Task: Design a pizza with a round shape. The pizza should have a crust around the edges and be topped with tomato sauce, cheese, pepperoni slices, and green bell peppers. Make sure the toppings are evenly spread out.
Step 278:
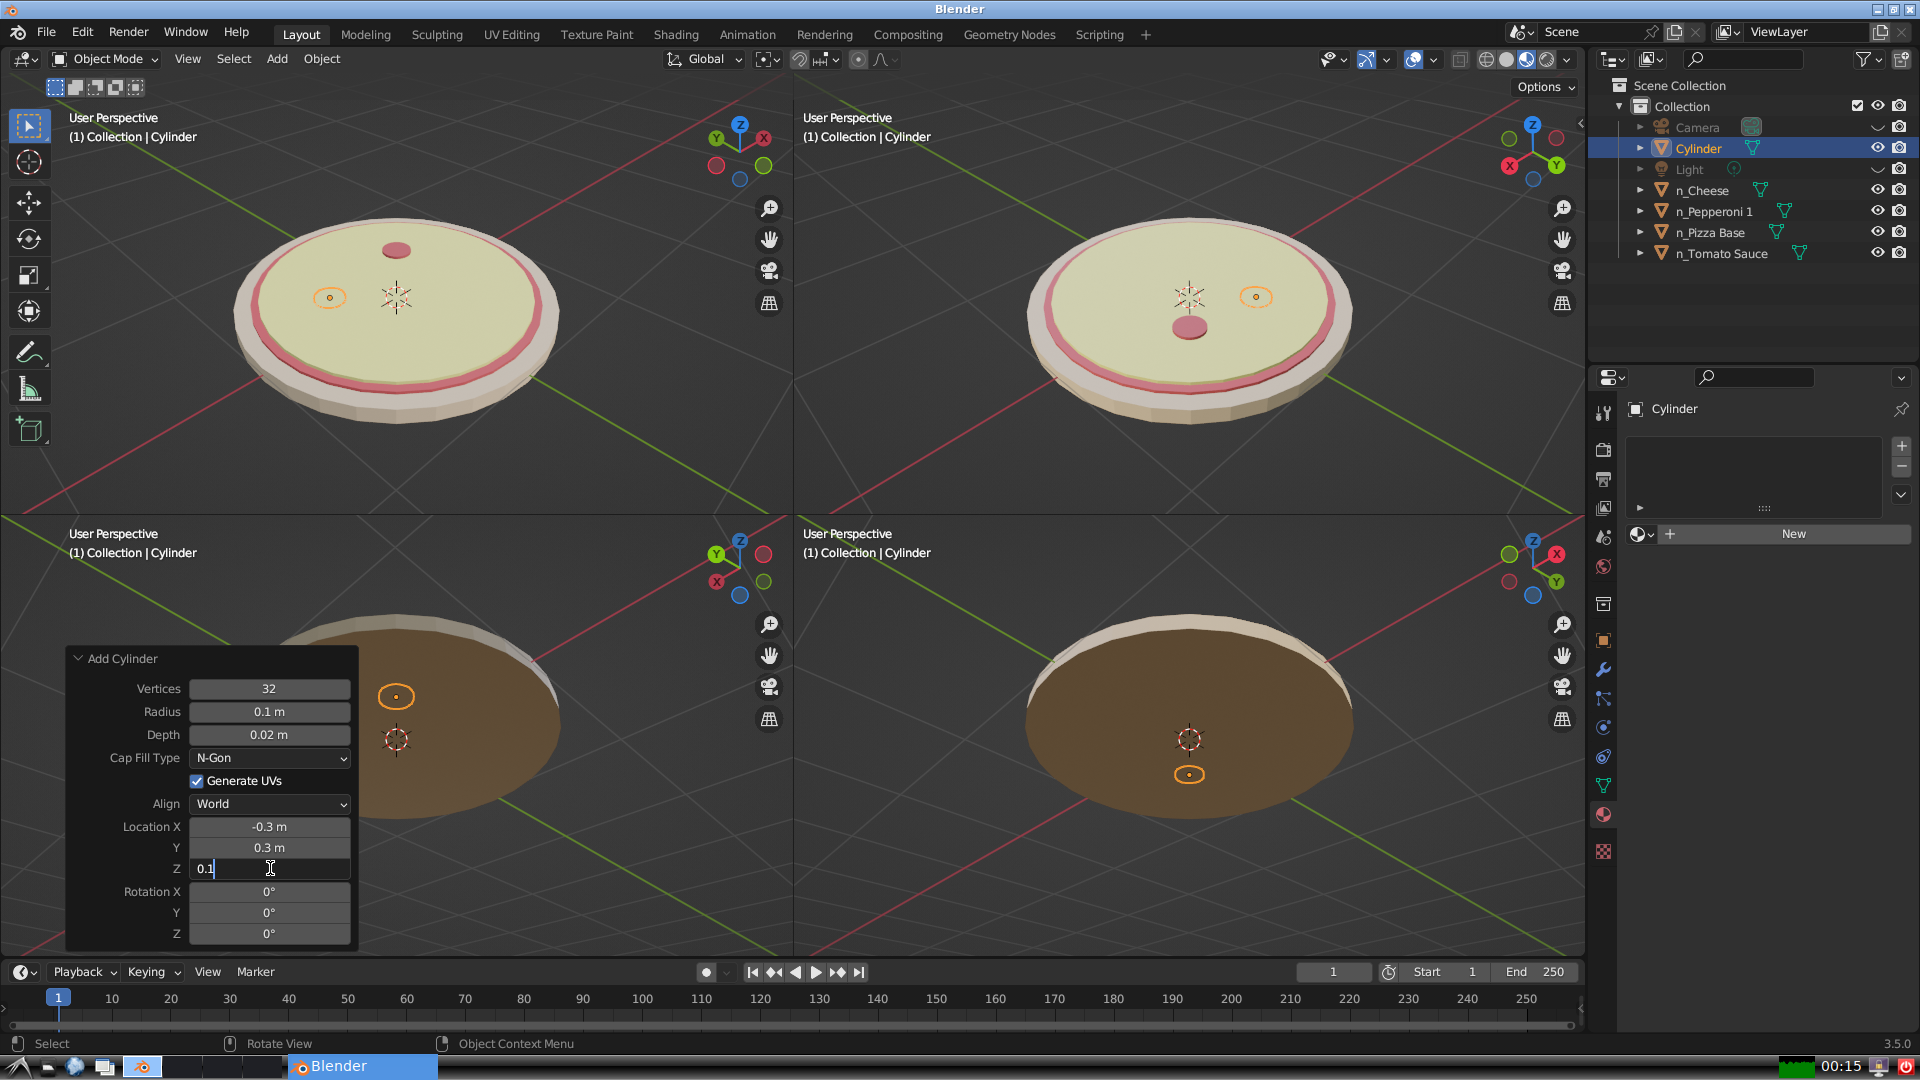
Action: {"key_press": ['Return']}